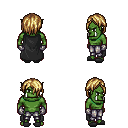
a pixel art fantasy rpg character, male body template, orc, green skin, black cape, metal pants, blonde bangs hairstyle, metal gloves, gray slippers, four views (front, back, left, right), 2x2 character sprite sheet, small pixel art, hard edges, no anti-aliasing